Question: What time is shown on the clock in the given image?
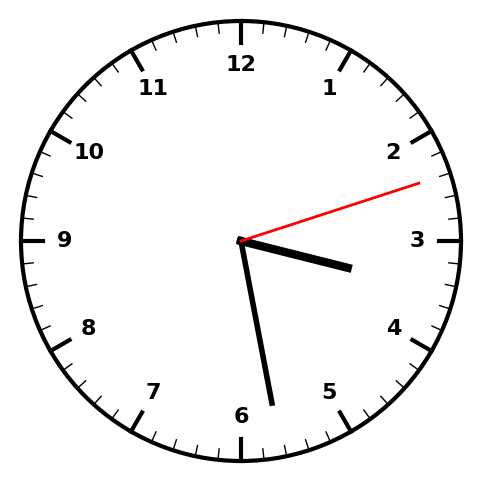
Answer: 03:28:12